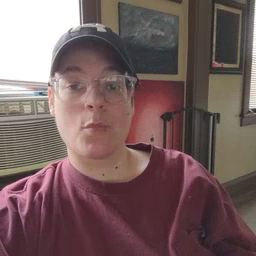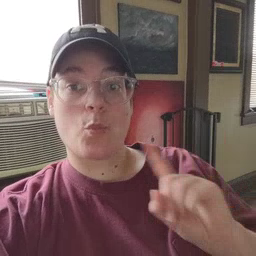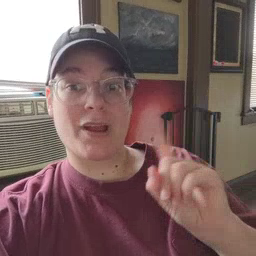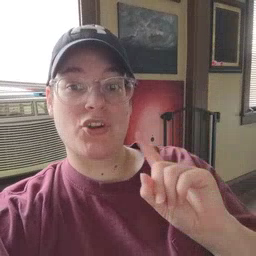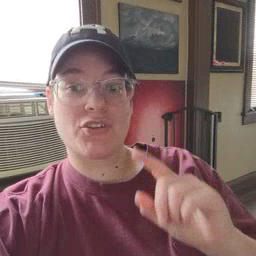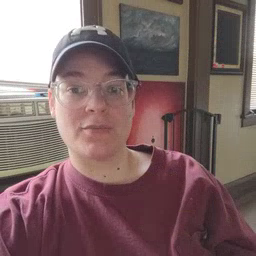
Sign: where